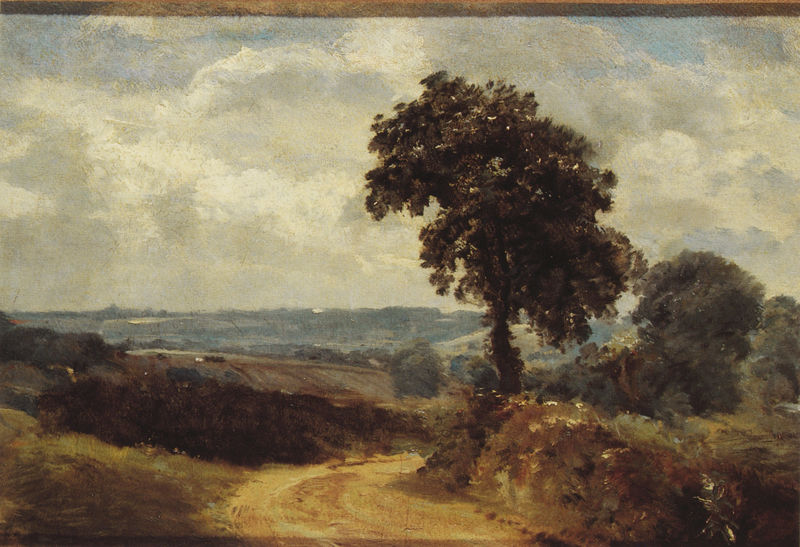
Titel: The Lane from East Bergholt to Flatford
Künstler: John Constable
Institution: (Privatsammlung)
Schlagwörter: baum, blau, blätter, gemälde, himmel, laub, meer, schatten, weiß, wolken, bäume, gelb, grün, impressionismus, landschaft, ocker, sand, blumen, braun, dunkelbraun, grau, hintergrund, licht, schwarz, strasse, vordergrund, ausblick, gras, rot, weg, wiese, wolke, rahmen, weit, öl, feld, felder, ferne, gräser, horizont, hügel, natur, strauch, weite, wind, busch, büsche, gebüsch, pastos, sonne, sträucher, blatt, pflanzen, england, schön, tal, wald, anhöhe, szenerie, bewölkt, hellblau, ruhig, sommer, ruhe, bogen, abhang, acker, feldweg, lehm, trocken, hellbraun, dorf, dunkelgrün, hecke, herbst, rand, böschung, rauschen, constable, querformat, sturm, stürmisch, wetter, impressionistisch, france, frühling, panorama, gang, nature morte, bedeckt, wälder, wolkig, schlamm, tupfer, sonnig, kurve, tonig, ackerbau, eiche, kulisse, verblauung, balu, wegrand, hänge, golden, farbtupfer, arbre, nature, paysage, peinture, thal, dunkle farben, wegesrand, pluie, solitude, tristesse, hecken, felderr, nuages, weinberge, wegbiegung, bergweg, früh, chemin, duktur, verbläuung, bergstrasse, landschaftsgemälde, vent, blck, aquarelle, hintergrun, anhöe, verblauen, hintergrunde, kehre, tonfarben, akerbau, blalu, vordergrunde, panorrrrrrrramma, réflexion